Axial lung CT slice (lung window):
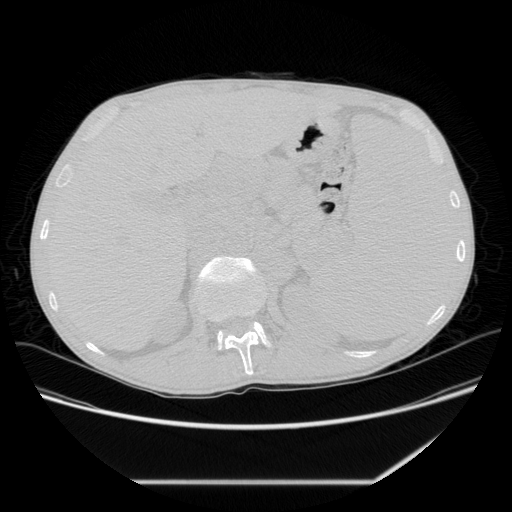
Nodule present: no